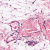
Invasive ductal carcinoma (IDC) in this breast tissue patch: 0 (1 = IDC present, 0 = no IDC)